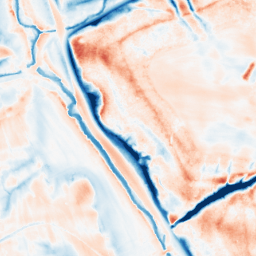
Category: trend_removal
Decomposition family: local_polynomial
Decomposition parameters: window_size: 31
degree: 2
Upsampling method: linear_exact
Upsampling parameters: scale: 8
Upsampling scale: 8